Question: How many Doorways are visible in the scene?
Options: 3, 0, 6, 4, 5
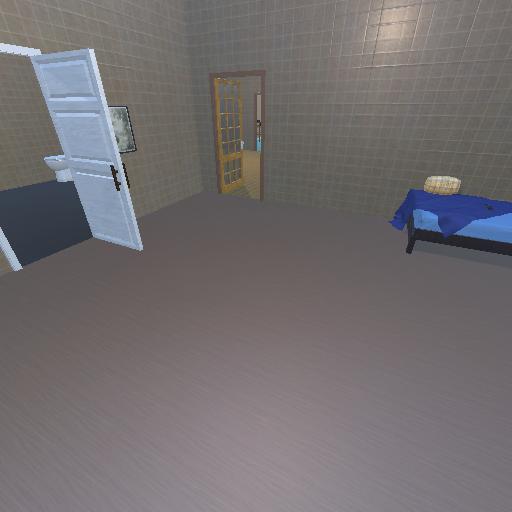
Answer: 3